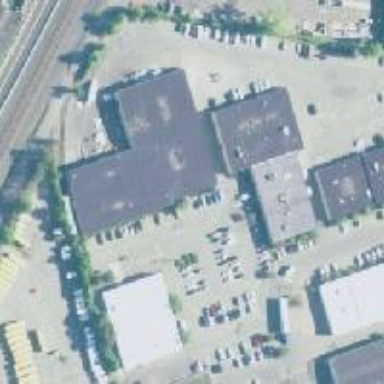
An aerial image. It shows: Commercial building.